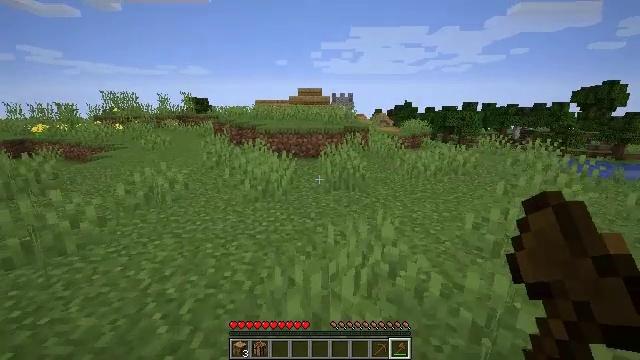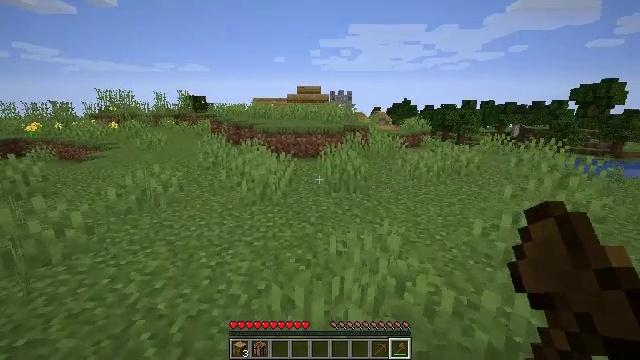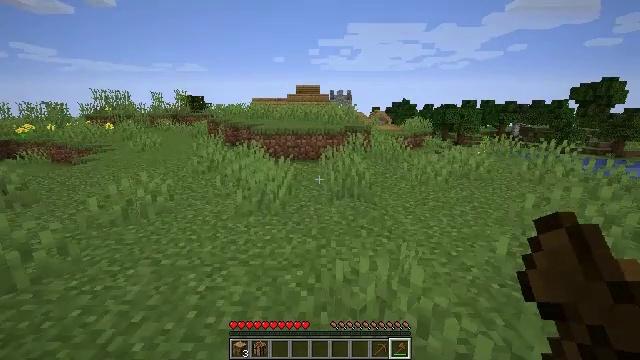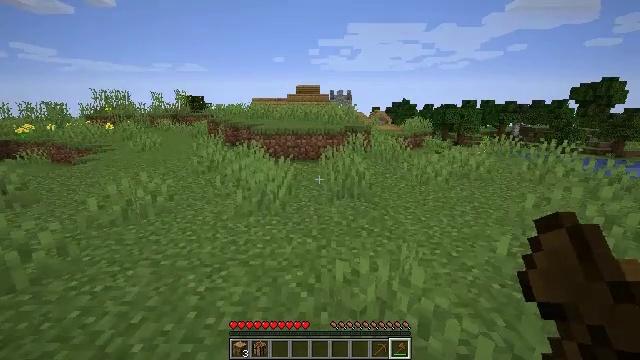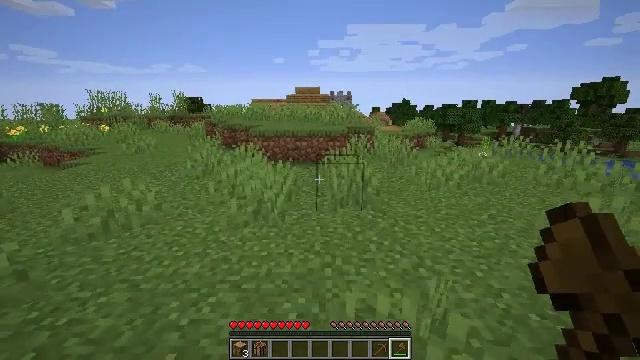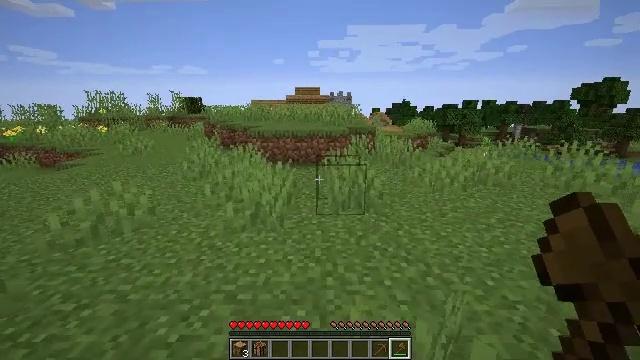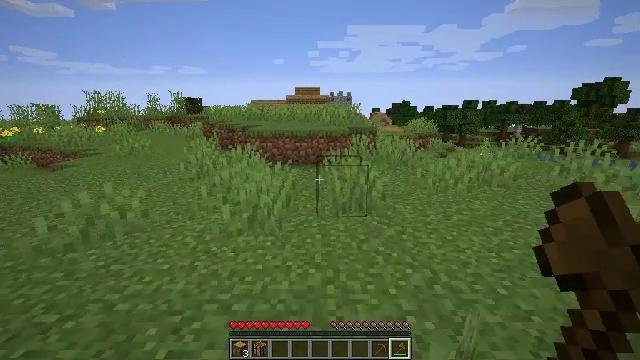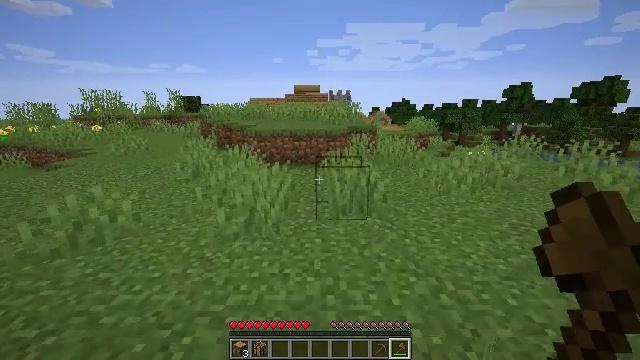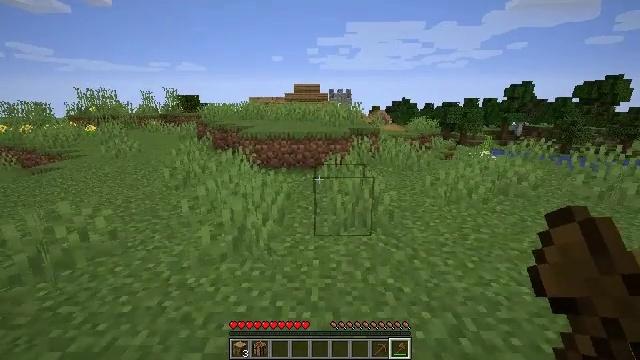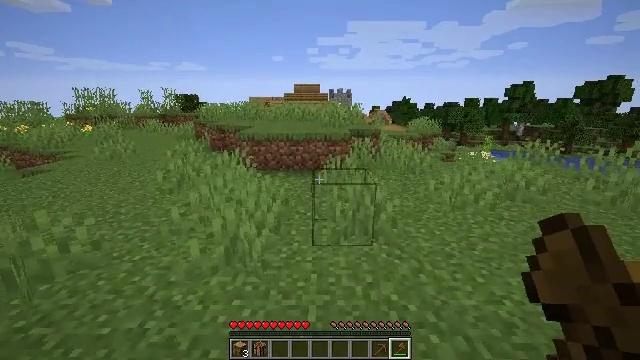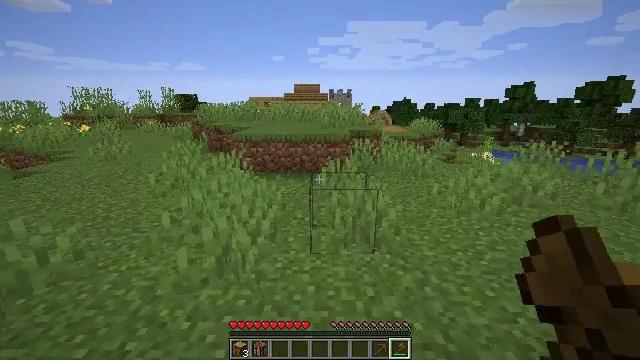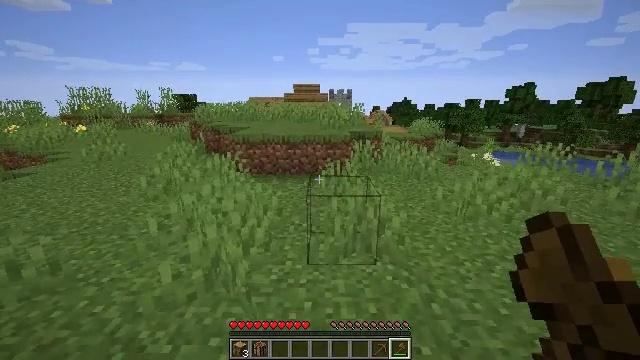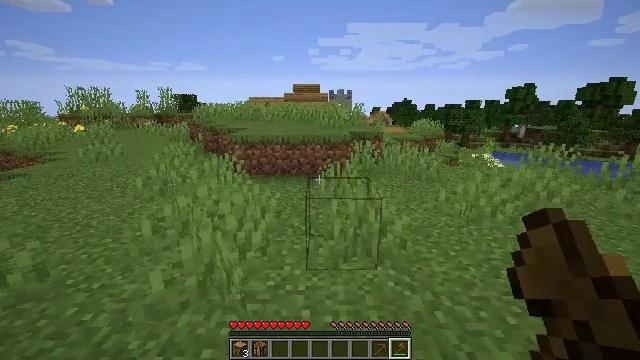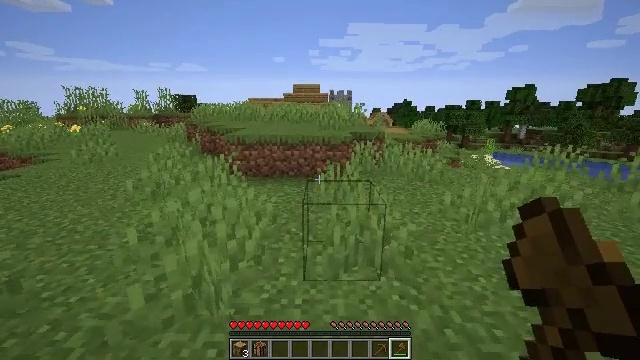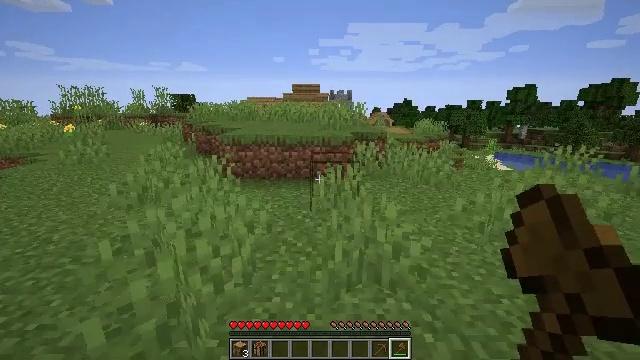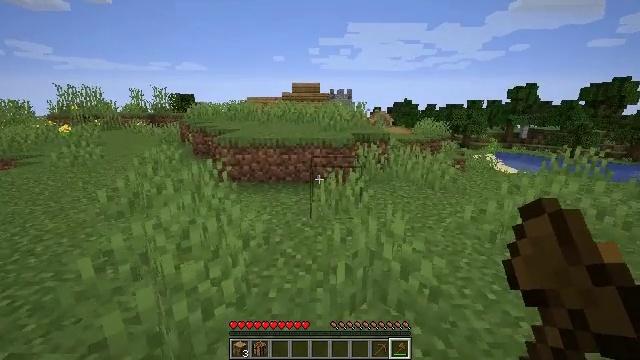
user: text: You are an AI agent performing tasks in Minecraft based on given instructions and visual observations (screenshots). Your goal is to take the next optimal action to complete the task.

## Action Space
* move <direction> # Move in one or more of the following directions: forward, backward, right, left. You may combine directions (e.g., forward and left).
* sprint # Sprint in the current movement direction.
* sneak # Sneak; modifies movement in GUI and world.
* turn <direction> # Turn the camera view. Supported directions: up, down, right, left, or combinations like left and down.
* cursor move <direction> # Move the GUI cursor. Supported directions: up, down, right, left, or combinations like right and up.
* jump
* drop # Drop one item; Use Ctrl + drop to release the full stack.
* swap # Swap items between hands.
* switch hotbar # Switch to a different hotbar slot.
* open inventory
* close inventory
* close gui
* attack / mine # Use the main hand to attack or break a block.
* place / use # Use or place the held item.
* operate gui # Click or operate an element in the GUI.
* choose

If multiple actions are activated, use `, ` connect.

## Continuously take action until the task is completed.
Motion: motion action
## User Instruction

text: Collect the oak planks from the structure.
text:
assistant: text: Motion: move forward
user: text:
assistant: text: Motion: move forward
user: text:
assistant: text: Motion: move forward
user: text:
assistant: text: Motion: move forward
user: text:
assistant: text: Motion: move forward
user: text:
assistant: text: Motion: move forward
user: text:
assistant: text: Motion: move forward
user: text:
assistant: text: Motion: move forward
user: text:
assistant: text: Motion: move forward
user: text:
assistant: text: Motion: move forward
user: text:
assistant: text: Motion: move forward
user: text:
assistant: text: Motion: move forward
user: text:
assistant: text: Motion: move forward
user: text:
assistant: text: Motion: move forward
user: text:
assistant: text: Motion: move forward
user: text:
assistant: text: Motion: move forward
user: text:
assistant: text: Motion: move forward
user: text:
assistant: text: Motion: move forward
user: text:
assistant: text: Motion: move forward
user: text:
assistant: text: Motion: move forward
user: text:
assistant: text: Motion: move forward
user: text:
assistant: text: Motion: move forward
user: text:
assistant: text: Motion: move forward
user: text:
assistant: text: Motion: move forward
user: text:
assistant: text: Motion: move forward
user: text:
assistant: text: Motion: move forward
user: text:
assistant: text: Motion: move forward
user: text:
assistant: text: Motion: move forward
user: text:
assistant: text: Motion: move forward, turn left and down
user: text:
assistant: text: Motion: move forward